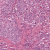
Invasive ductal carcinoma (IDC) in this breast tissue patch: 1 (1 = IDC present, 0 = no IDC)